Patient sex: M
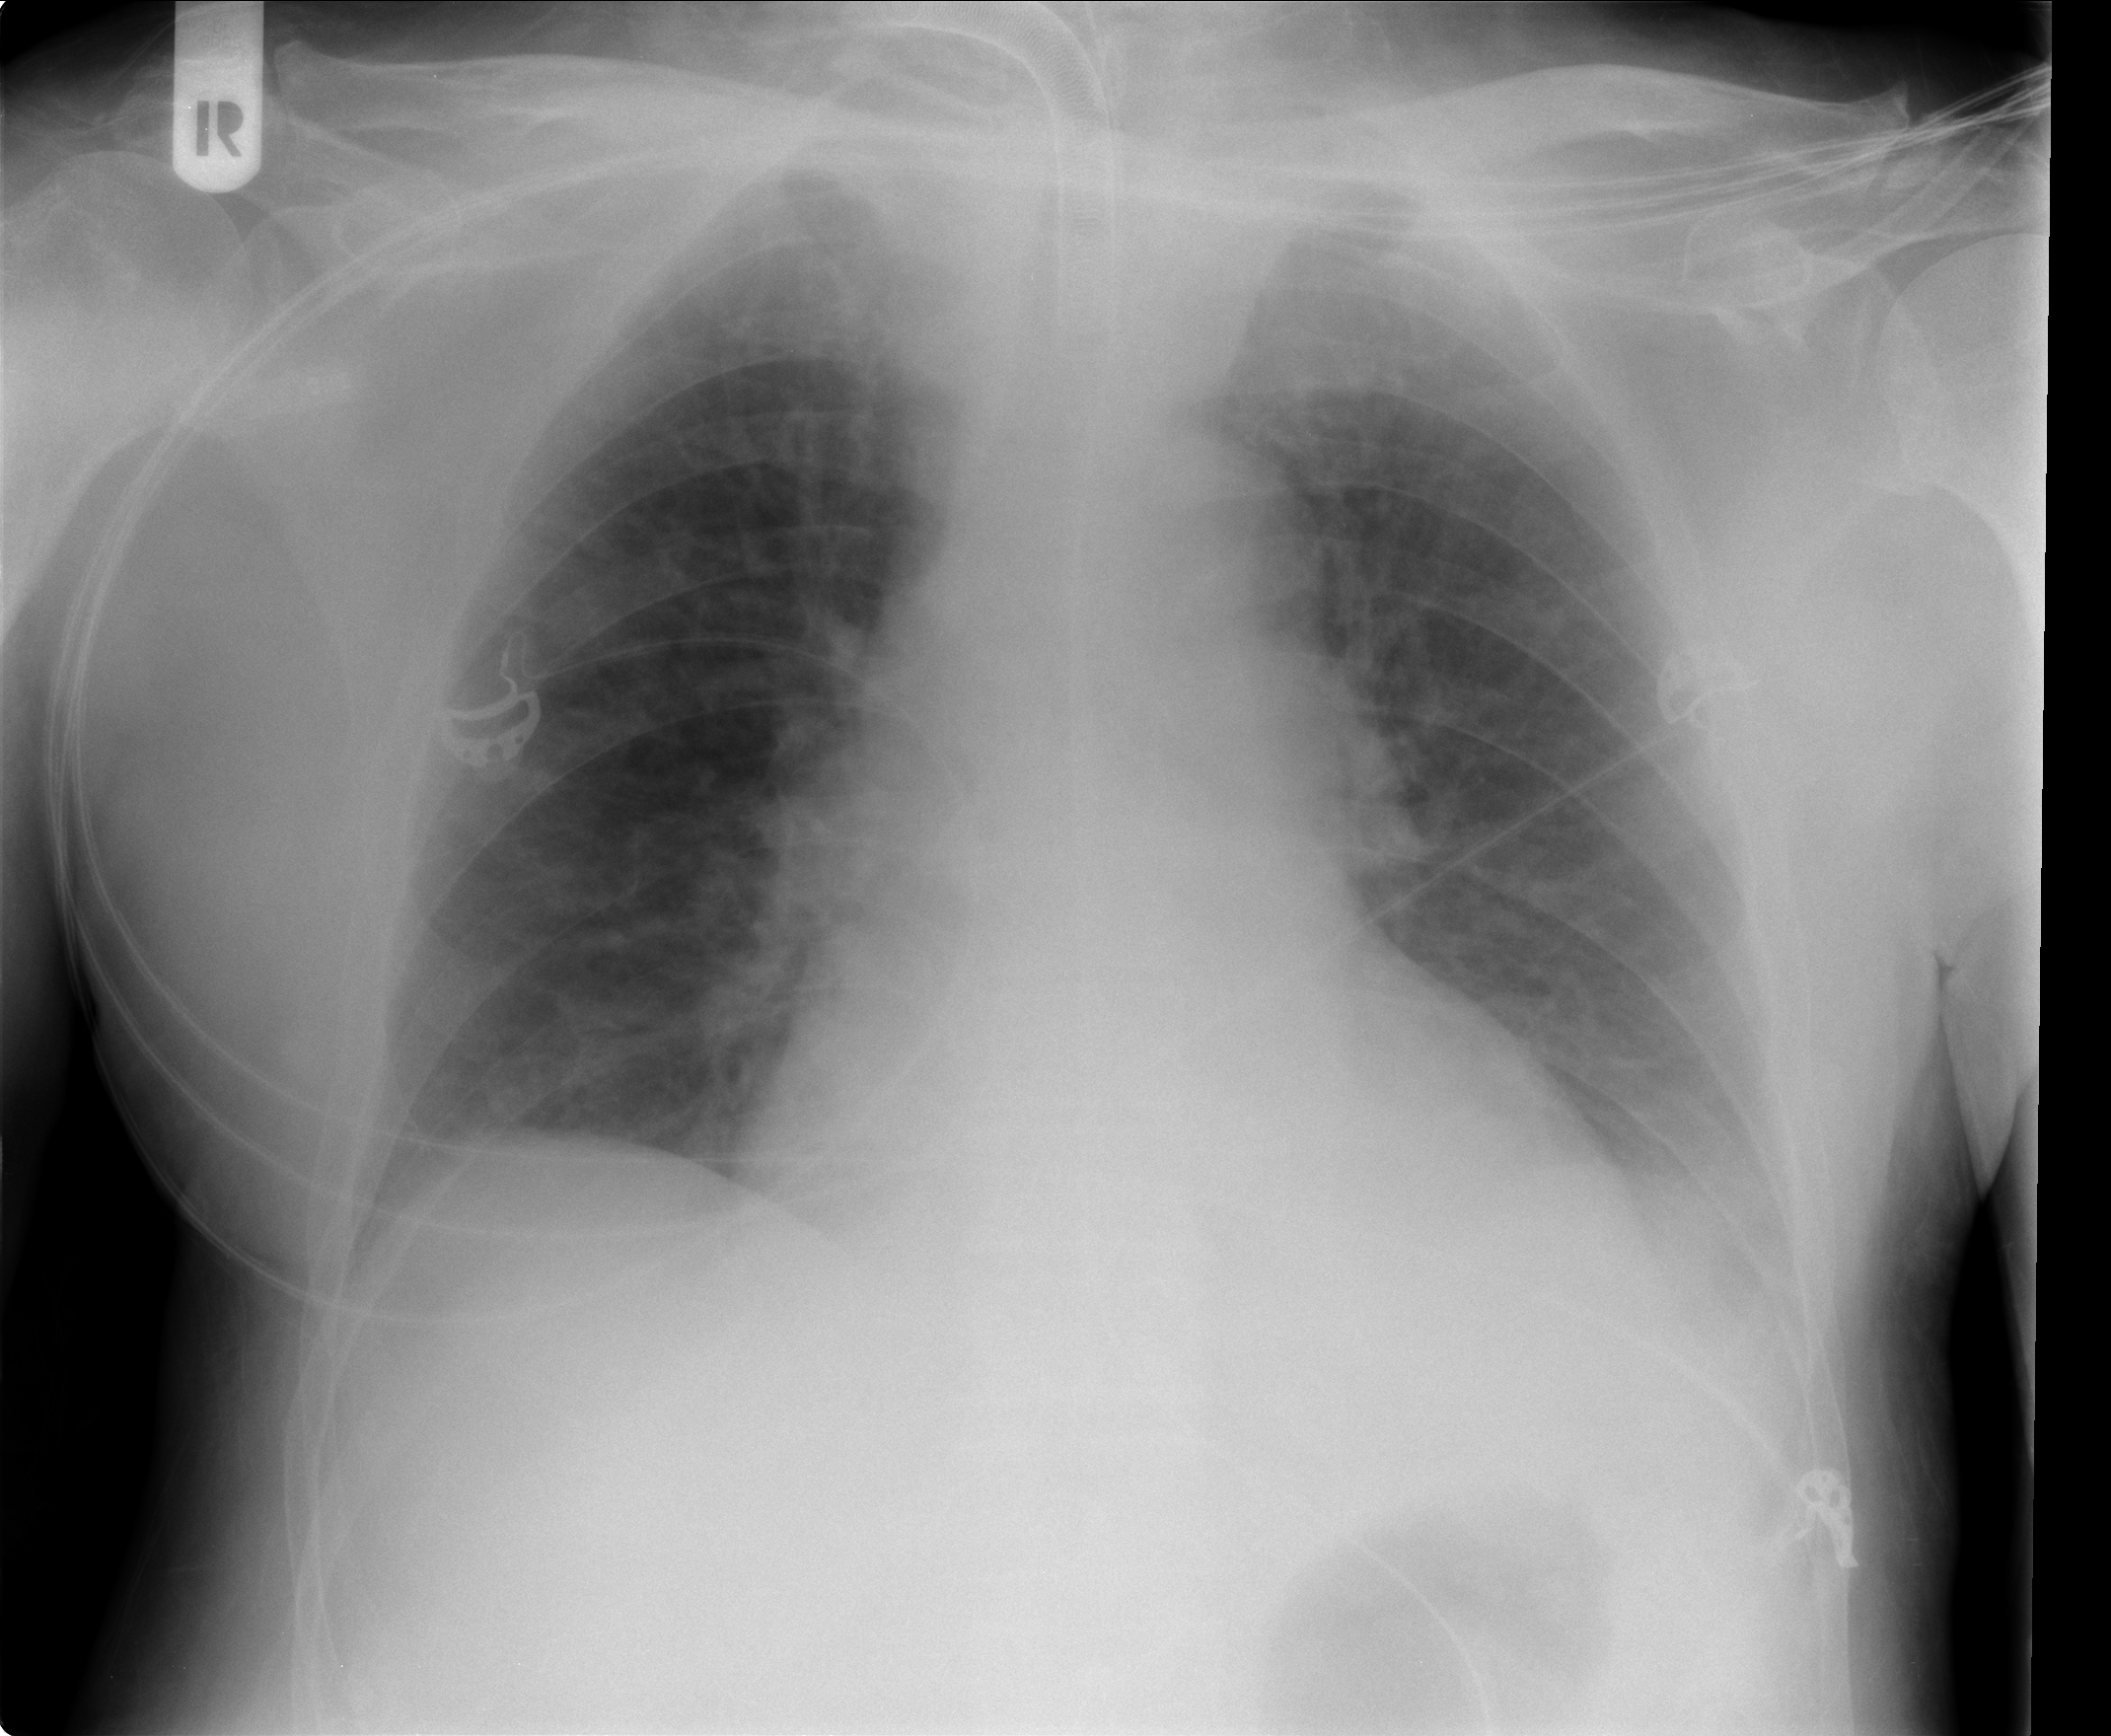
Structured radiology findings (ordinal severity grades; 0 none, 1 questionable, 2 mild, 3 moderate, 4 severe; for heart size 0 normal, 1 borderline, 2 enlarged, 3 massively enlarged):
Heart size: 1
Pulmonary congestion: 2
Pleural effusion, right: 0
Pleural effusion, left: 2
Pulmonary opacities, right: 0
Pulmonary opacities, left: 0
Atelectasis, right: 2
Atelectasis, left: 2